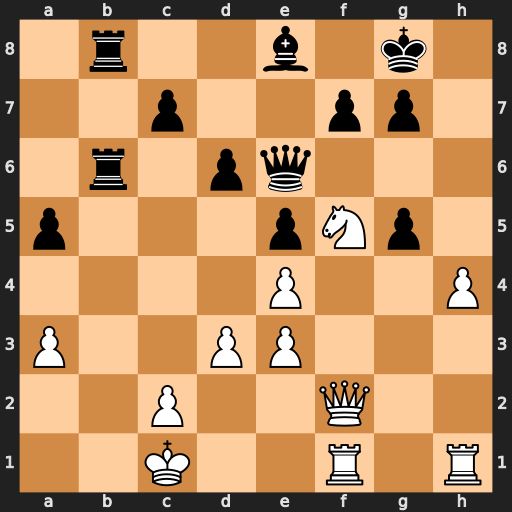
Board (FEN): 1r2b1k1/2p2pp1/1r1pq3/p3pNp1/4P2P/P2PP3/2P2Q2/2K2R1R
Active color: w
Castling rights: -
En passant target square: -
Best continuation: hxg5 Rb1+ Kd2 Rxf1 Qxf1